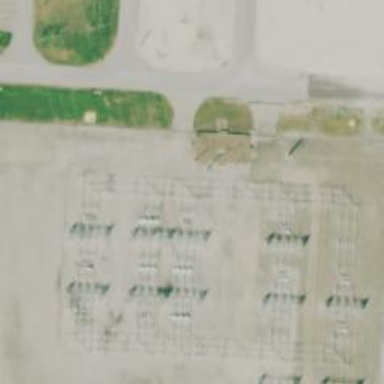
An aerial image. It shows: Generation substation.